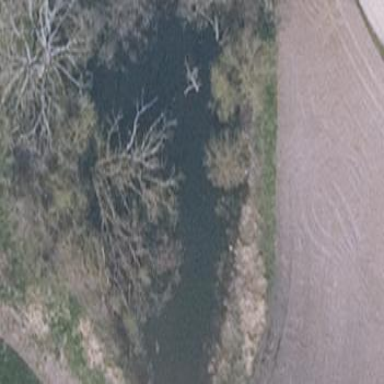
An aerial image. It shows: Serene pond surrounded by nature.